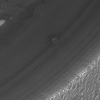
Atmospheric dust classification: not_dusty